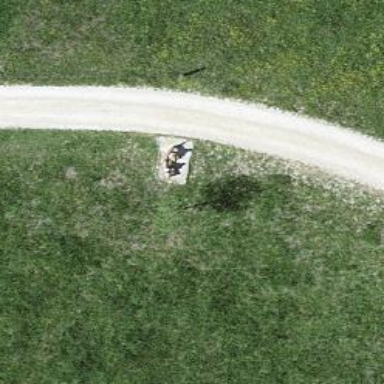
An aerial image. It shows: Bench.